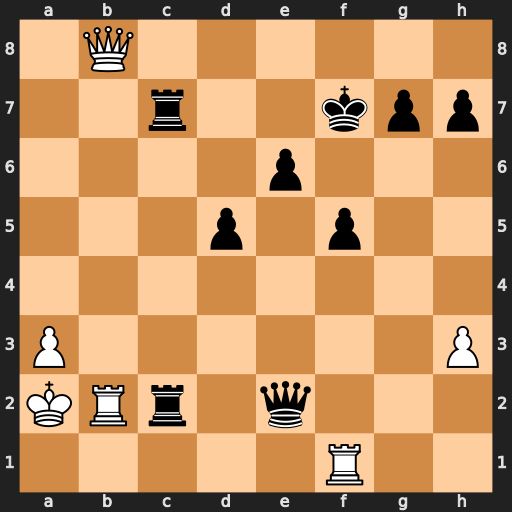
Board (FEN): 1Q6/2r2kpp/4p3/3p1p2/8/P6P/KRr1q3/5R2
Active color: w
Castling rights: -
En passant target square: -
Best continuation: Qxc7+ Rxc7 Rxe2